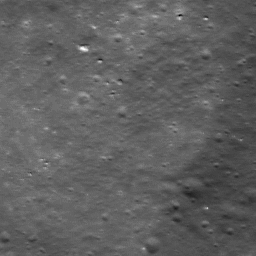
Host type: background_regolith
Lunar coordinates: latitude nan, longitude nan